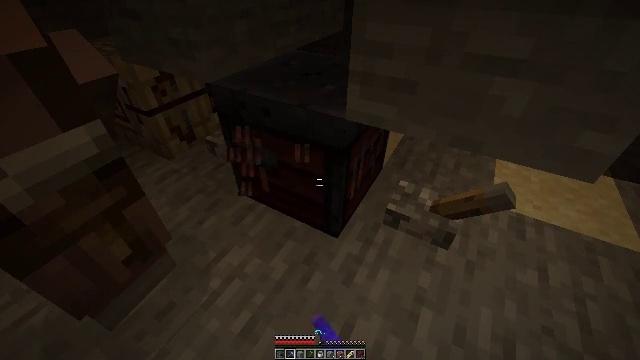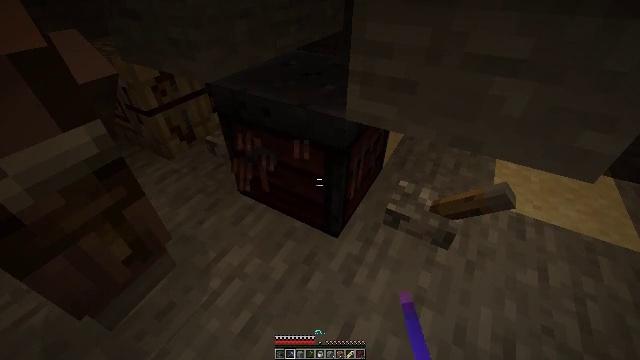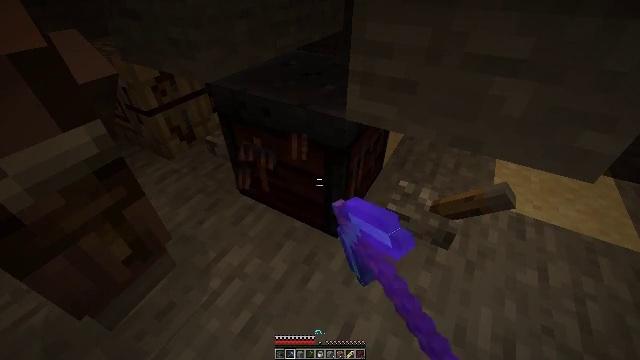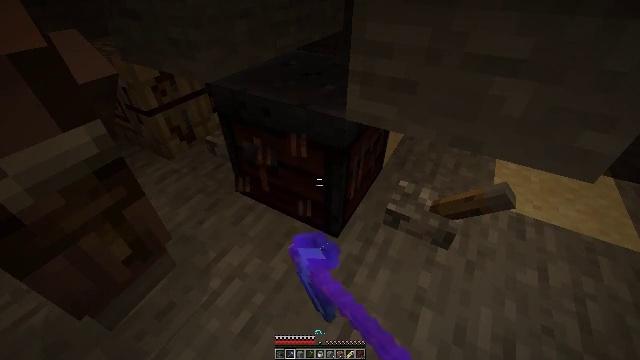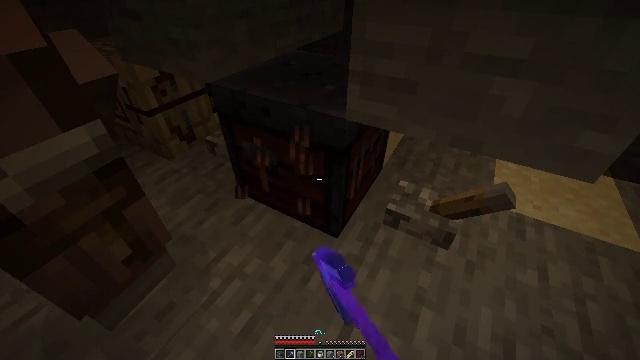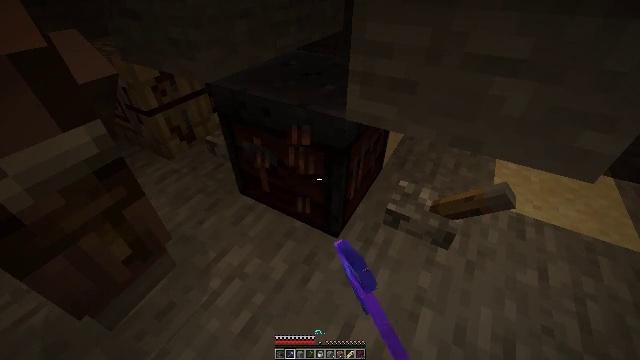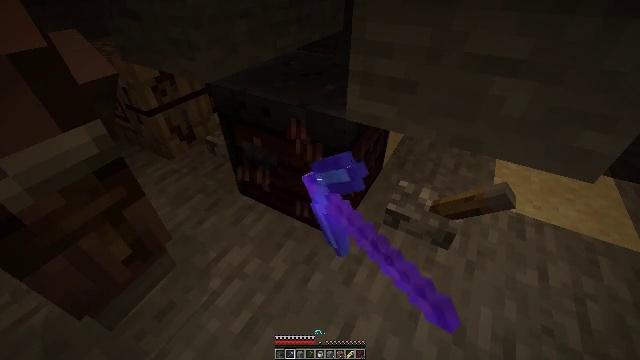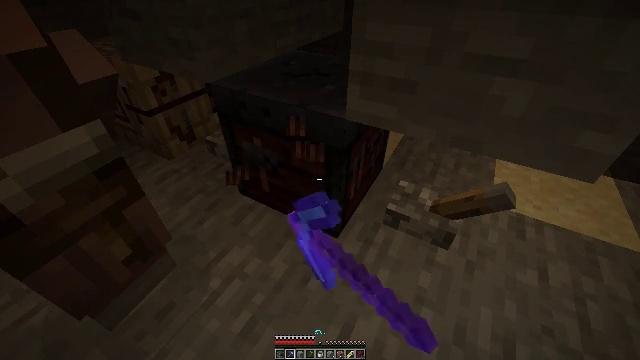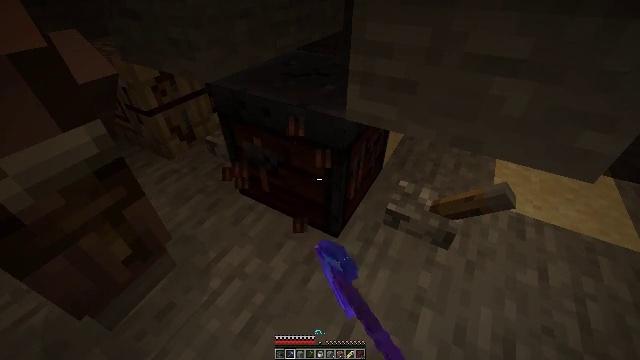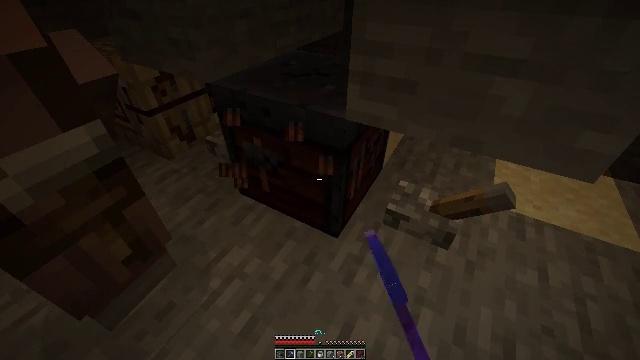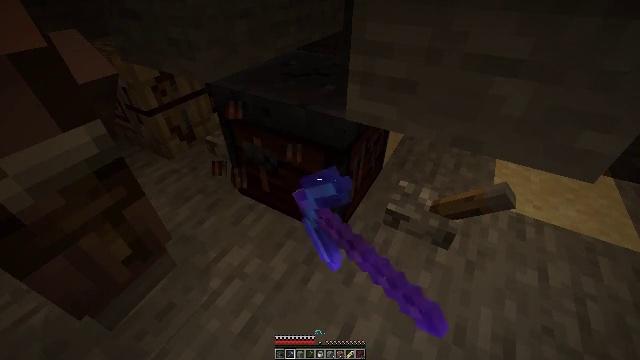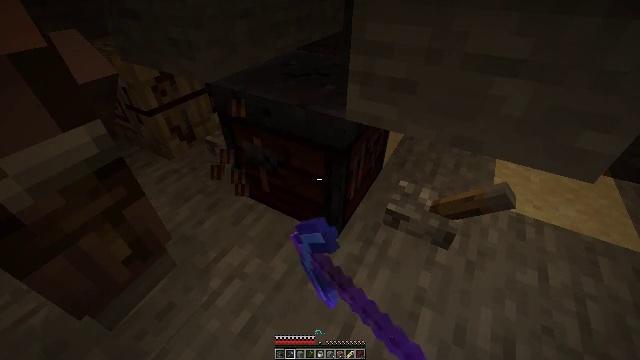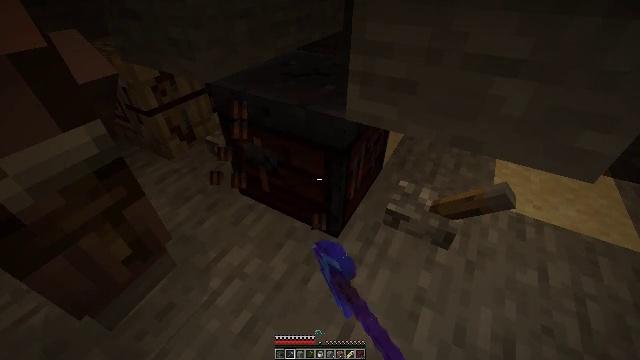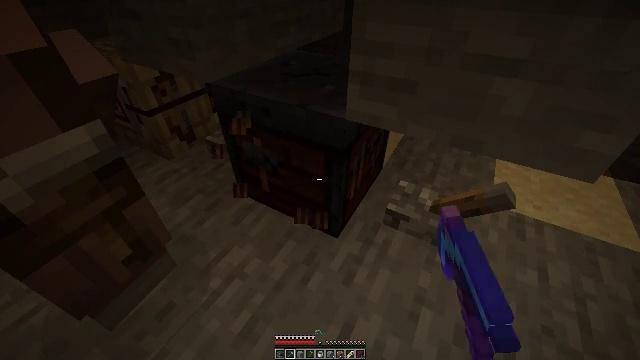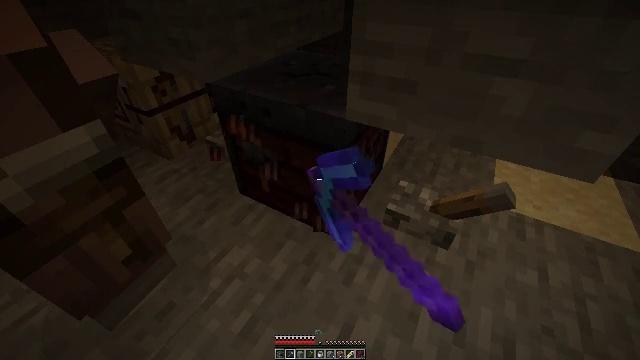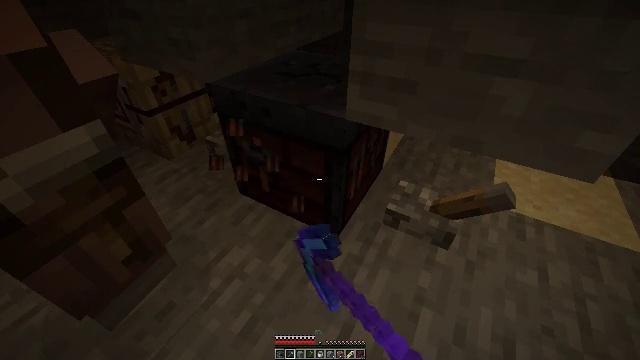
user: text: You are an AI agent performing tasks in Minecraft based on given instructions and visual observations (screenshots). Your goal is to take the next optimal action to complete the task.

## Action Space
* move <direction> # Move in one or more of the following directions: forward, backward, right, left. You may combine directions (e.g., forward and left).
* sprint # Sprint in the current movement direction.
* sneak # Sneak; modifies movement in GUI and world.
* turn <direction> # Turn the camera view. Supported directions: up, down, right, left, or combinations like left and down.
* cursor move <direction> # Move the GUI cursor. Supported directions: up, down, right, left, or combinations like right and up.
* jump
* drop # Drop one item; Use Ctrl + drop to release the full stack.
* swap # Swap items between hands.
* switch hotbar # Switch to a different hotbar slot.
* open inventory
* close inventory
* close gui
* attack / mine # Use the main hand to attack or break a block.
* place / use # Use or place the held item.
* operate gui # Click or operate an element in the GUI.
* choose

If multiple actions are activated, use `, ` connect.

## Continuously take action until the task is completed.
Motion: motion action
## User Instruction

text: Attack the smithing table to collect it.
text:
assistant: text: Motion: attack / mine
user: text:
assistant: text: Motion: attack / mine
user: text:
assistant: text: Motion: attack / mine
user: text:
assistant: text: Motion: attack / mine
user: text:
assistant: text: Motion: attack / mine
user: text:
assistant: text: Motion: attack / mine
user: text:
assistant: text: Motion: attack / mine
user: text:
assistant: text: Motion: attack / mine
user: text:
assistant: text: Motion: attack / mine
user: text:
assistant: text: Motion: attack / mine
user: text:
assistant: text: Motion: attack / mine
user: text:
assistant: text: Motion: attack / mine
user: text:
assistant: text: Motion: attack / mine
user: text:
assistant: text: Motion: attack / mine
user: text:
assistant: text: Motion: attack / mine
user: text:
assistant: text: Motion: attack / mine
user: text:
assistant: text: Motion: attack / mine
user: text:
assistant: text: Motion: attack / mine
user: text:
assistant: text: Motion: attack / mine
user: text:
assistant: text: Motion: attack / mine
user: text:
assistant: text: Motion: attack / mine
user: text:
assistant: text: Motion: attack / mine
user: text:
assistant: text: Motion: attack / mine
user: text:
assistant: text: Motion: attack / mine
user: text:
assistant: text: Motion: attack / mine
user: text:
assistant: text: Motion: attack / mine
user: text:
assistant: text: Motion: attack / mine
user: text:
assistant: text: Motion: attack / mine
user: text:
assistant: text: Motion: attack / mine
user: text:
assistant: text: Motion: attack / mine